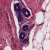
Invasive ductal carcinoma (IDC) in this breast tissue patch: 0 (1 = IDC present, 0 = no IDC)